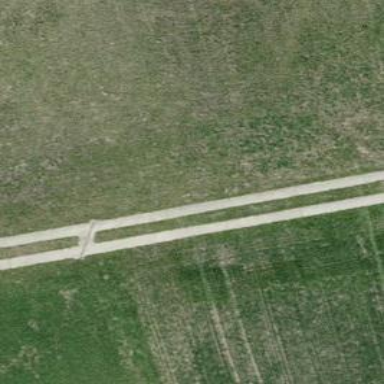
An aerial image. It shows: Gravel track with Grade 3 quality.